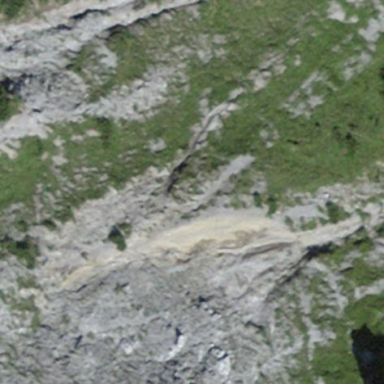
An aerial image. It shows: Scree landscape.